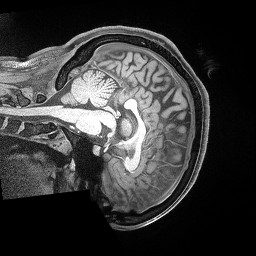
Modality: T1w
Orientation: sagittal
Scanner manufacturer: siemens
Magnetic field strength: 3 T
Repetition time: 2.53 s
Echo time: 0.00169 s